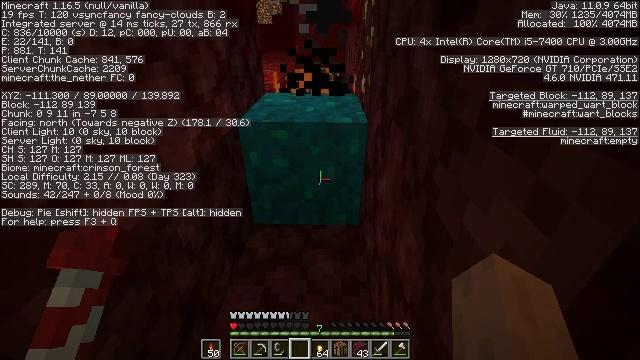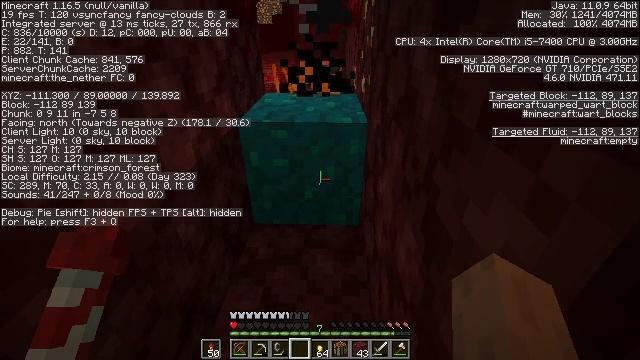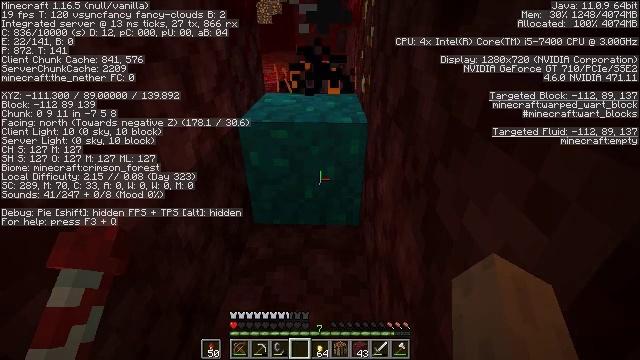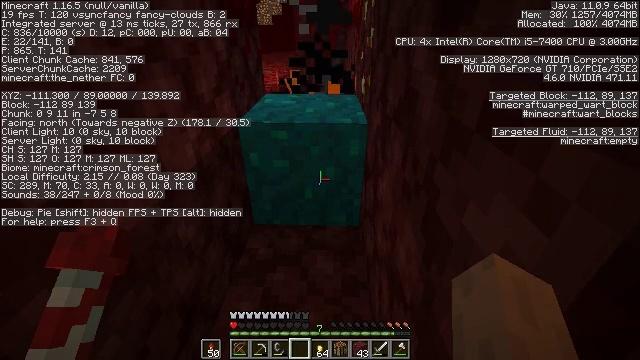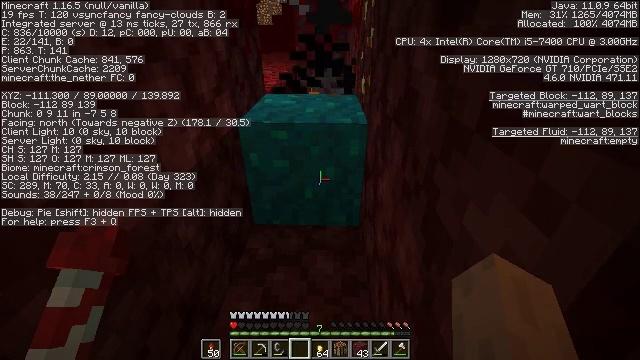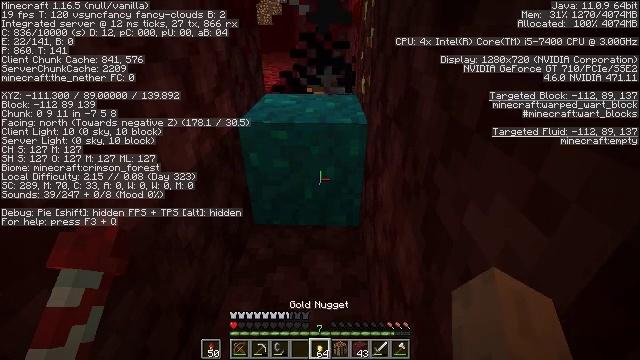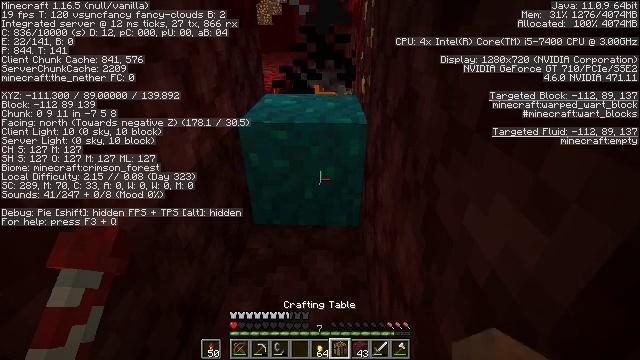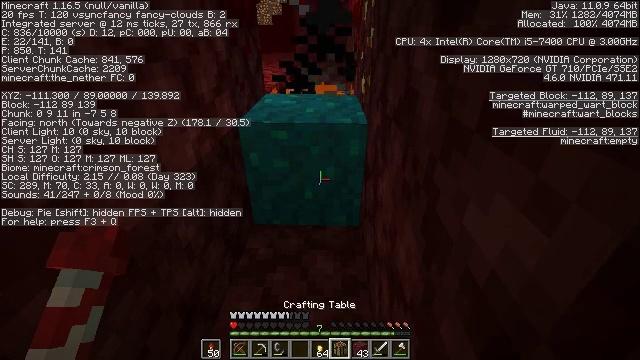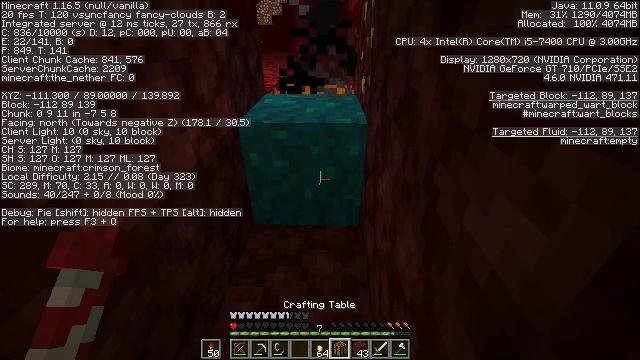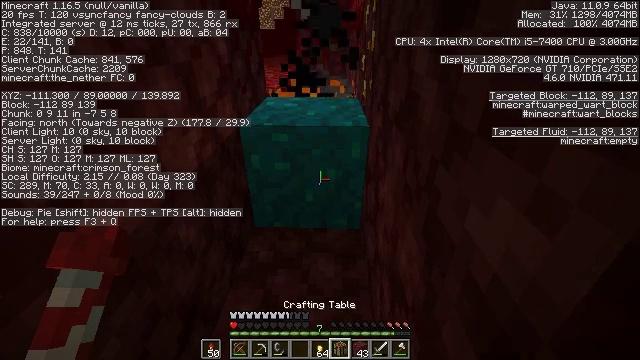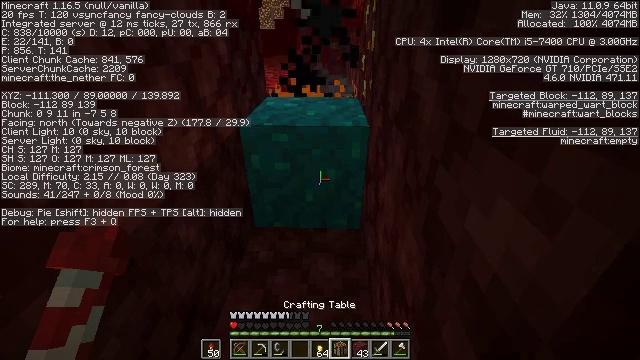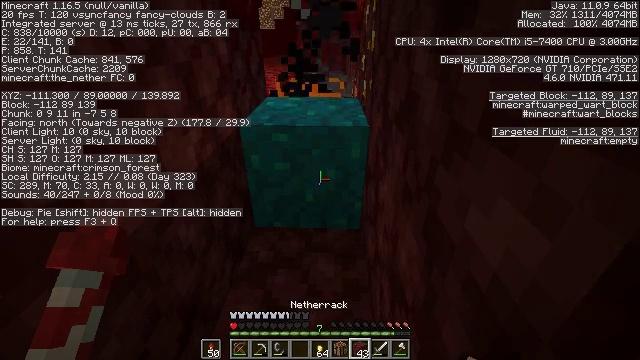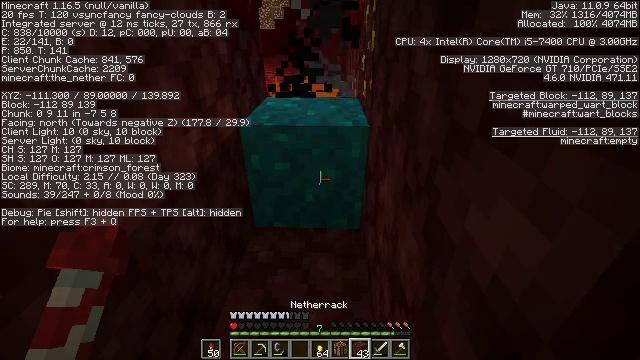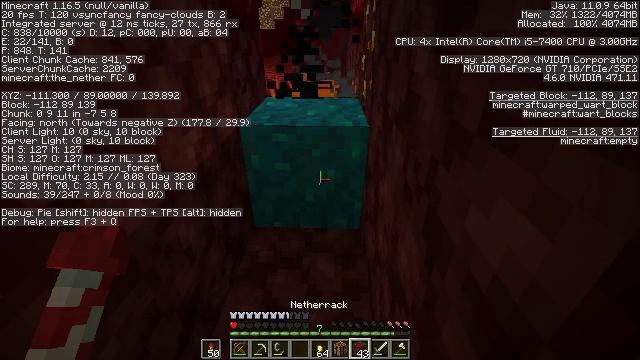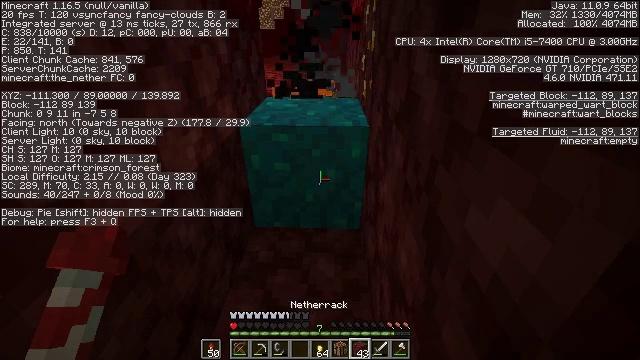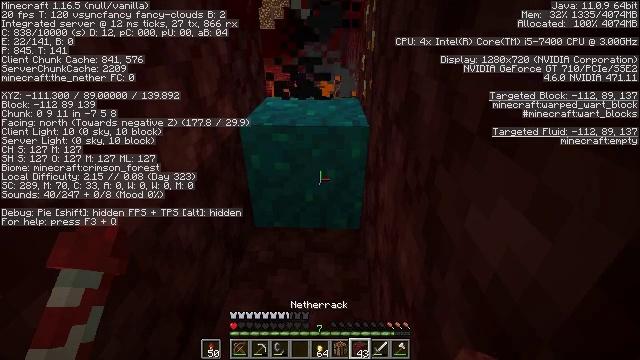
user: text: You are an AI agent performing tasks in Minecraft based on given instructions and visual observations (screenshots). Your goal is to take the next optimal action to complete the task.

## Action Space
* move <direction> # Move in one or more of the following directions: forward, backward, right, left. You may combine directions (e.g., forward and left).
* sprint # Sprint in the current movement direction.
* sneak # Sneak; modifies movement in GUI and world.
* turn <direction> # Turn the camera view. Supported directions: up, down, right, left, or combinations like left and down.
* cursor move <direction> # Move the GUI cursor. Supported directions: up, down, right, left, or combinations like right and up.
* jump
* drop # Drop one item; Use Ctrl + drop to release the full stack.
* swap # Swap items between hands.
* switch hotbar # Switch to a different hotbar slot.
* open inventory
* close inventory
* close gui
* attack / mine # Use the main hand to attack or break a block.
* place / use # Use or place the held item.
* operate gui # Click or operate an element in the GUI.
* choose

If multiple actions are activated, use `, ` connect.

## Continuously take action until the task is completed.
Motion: motion action
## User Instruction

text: Mine warped wart block.
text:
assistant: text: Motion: no_op
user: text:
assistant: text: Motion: no_op
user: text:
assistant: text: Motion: no_op
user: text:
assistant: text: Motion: no_op
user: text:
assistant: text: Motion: no_op
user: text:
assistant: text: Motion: no_op
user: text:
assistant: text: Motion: no_op
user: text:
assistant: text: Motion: no_op
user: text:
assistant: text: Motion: no_op
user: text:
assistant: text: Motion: no_op
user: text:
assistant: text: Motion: no_op
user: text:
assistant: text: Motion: no_op
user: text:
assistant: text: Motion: no_op
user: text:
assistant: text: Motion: no_op
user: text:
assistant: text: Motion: no_op
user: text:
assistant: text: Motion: no_op
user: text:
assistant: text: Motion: no_op
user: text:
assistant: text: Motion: no_op
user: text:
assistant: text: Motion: no_op
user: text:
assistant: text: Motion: no_op
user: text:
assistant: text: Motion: no_op
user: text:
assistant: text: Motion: no_op
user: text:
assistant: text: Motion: no_op
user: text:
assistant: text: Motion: no_op
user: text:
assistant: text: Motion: no_op
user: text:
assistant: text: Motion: no_op
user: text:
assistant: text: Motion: no_op
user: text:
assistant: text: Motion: no_op
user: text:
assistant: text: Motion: no_op
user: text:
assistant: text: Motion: attack / mine